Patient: sex M, age 71
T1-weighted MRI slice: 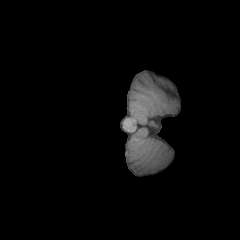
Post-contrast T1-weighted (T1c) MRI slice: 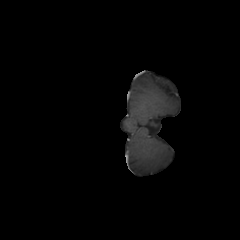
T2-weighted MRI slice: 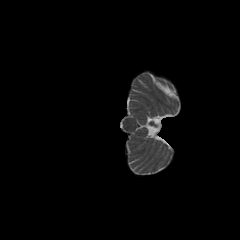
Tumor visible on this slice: no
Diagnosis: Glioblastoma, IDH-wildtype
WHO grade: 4